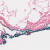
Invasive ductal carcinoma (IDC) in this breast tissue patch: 0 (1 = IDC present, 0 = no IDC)